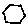
Label: hexagon